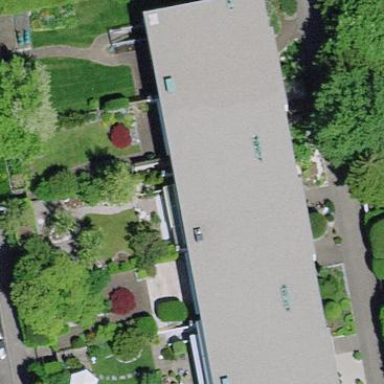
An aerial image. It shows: Building.